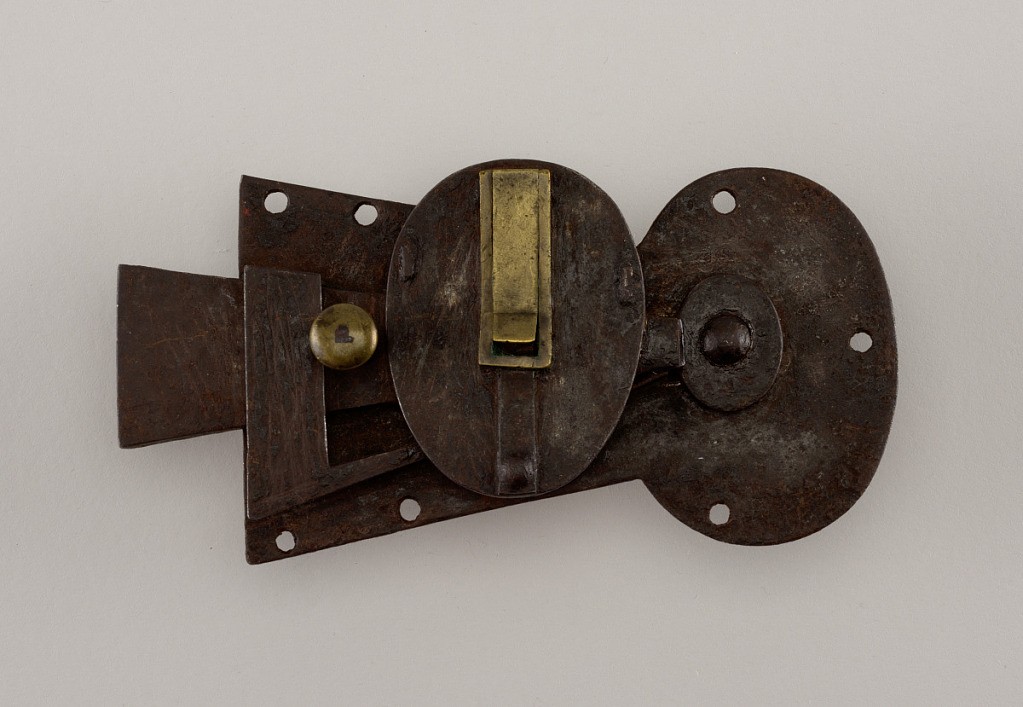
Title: Keyhole Plate Latch
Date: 18th century
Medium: Wrought and gilded iron
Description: Keyhole plate latch with central oval and seven holes for screw attachment.